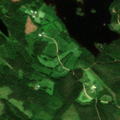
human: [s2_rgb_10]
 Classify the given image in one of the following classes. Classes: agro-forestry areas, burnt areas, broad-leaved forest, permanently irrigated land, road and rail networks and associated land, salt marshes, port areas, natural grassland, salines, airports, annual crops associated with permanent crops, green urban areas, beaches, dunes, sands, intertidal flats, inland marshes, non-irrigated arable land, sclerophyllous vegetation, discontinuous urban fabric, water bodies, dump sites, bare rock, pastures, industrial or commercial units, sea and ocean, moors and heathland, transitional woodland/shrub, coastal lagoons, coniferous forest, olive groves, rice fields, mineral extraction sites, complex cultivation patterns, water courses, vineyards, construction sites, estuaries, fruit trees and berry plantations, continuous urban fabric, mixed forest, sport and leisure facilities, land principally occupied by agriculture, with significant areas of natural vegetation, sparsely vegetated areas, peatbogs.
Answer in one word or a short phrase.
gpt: coniferous forest, mixed forest, transitional woodland/shrub, water bodies